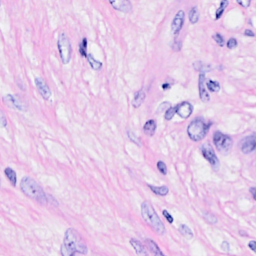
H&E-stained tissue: Breast